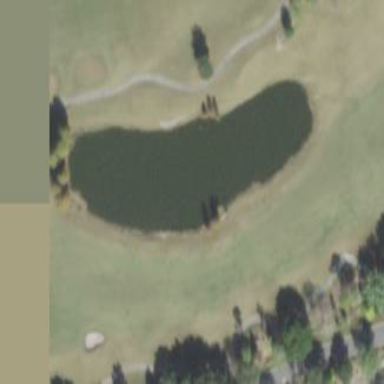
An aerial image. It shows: Picturesque scene of golf course with lateral water hazard.